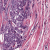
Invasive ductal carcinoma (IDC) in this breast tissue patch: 1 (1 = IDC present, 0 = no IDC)